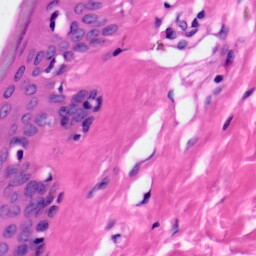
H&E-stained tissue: Skin